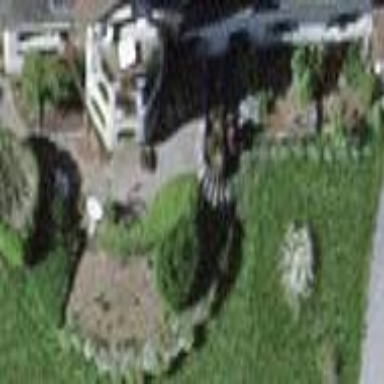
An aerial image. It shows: Garden that is leisure land.